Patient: sex M, age 54
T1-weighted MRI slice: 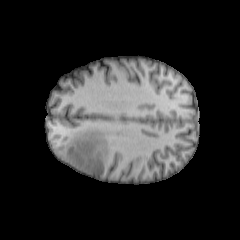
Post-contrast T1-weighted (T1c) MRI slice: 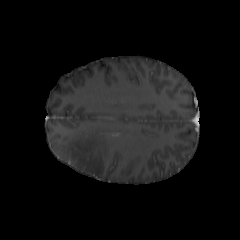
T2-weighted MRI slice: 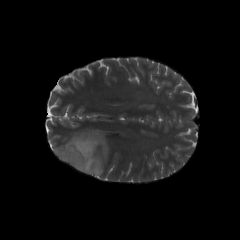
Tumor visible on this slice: yes
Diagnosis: Astrocytoma, IDH-wildtype
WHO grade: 3